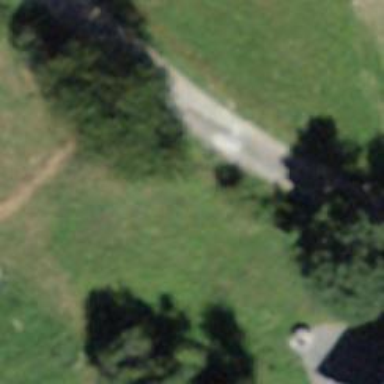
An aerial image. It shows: Unpaved track with grade2 tracktype.